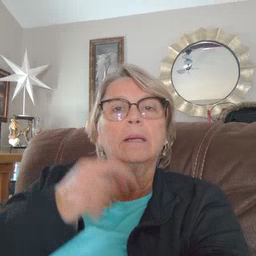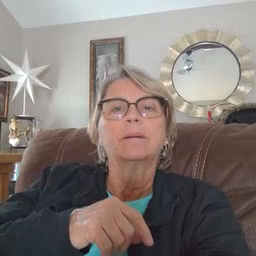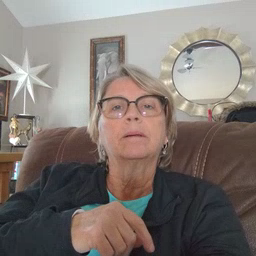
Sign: eye